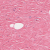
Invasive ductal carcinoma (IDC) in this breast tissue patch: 0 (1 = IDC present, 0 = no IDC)